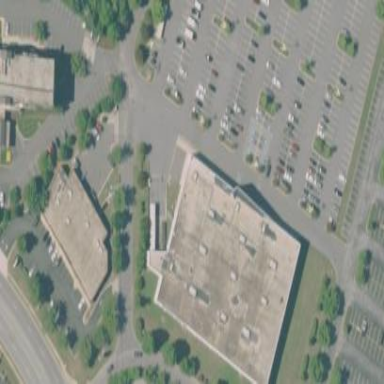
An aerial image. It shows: Building.